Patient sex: F
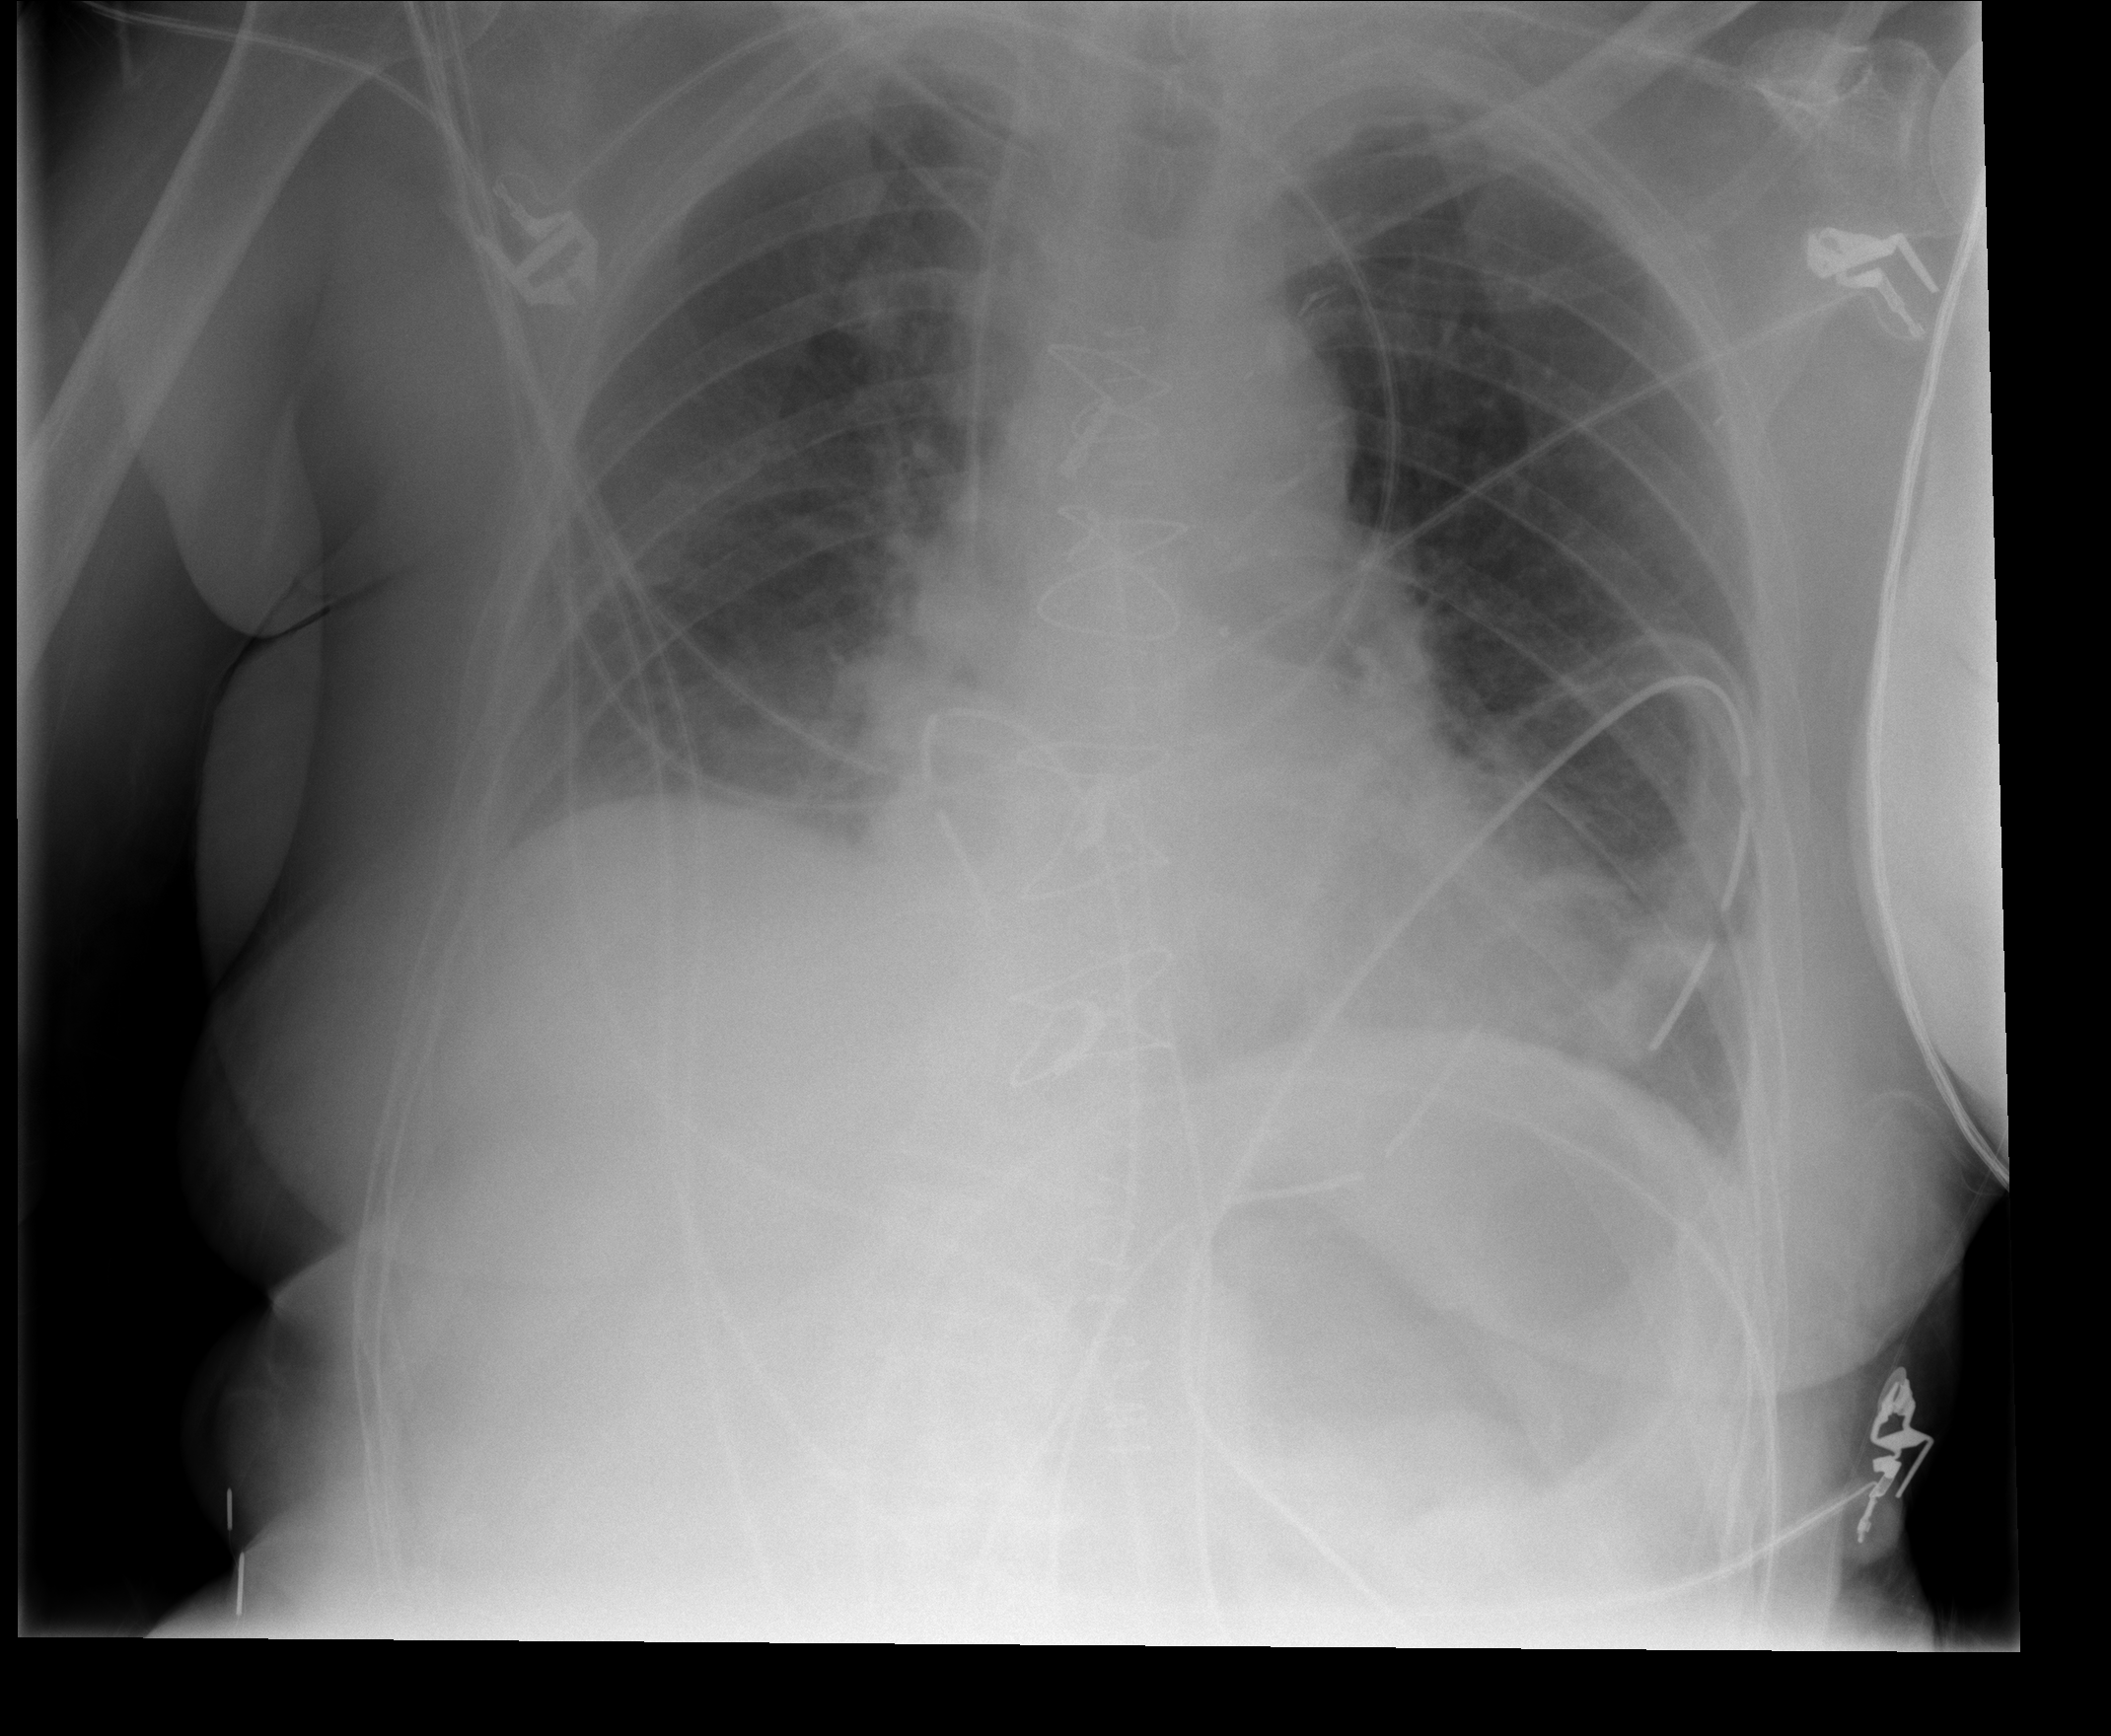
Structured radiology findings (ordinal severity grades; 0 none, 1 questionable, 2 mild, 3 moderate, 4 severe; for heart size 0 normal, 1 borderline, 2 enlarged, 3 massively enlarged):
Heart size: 0
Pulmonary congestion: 0
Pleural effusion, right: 1
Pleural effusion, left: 0
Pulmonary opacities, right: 0
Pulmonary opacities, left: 0
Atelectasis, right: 2
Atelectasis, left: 0